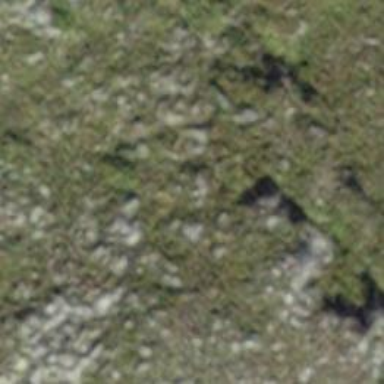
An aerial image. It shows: Natural cliff.